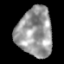
Tissue: lung
Cell type: Endothelial cells
Senescence score: 0.2437
Nuclear area (px): 1702
Mean DAPI intensity: 153.036